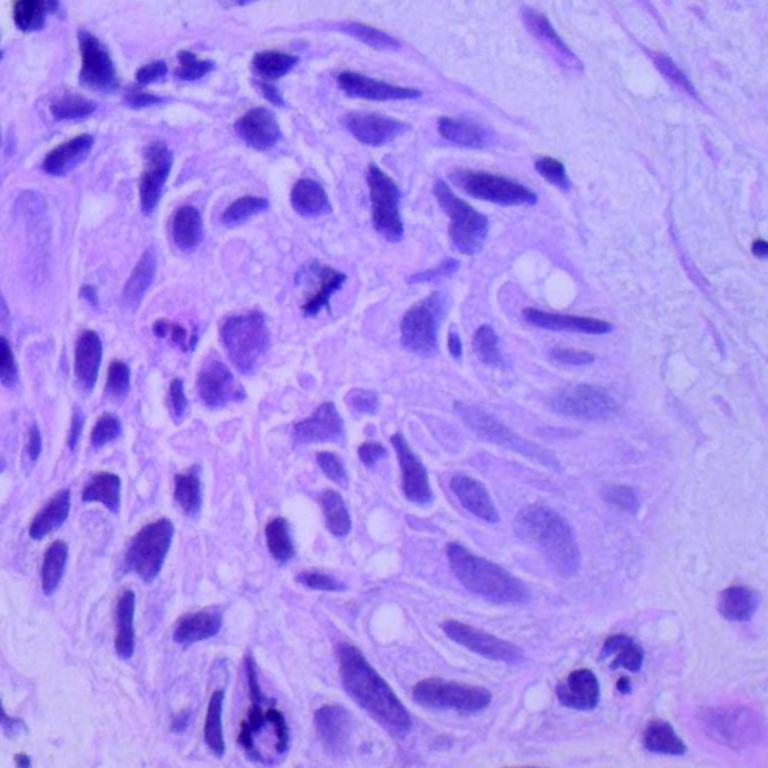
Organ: lung
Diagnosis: squamous carcinomas